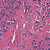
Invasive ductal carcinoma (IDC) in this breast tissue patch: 1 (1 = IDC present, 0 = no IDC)